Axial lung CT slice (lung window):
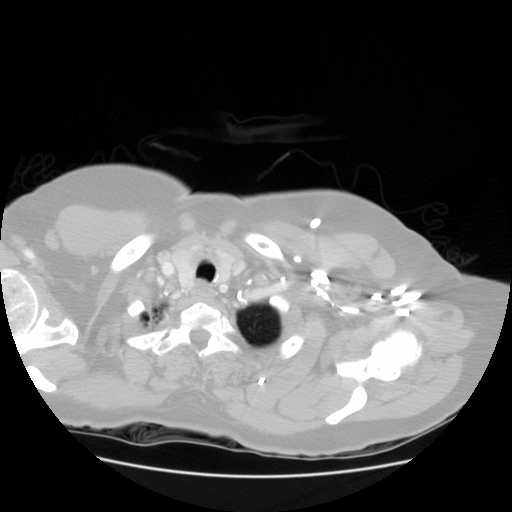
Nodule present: no